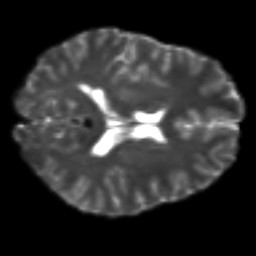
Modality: T2w
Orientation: axial
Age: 21
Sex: male
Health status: ill
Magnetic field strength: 3 T
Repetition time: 9 s
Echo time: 0.093 s